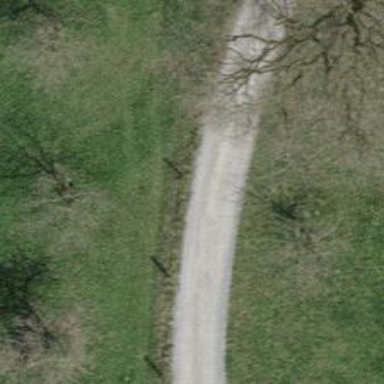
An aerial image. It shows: Track with compacted grade 2 surface.